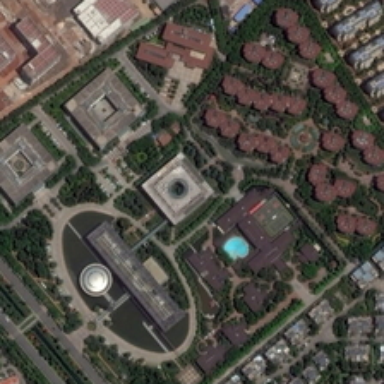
Many buildings and green trees are in a resort .